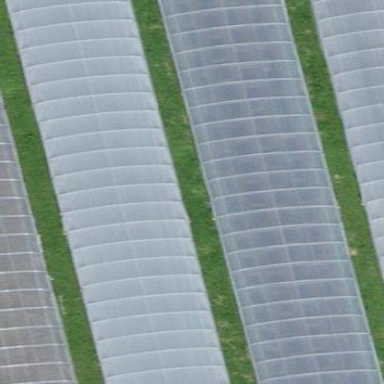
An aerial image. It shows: Greenhouse.